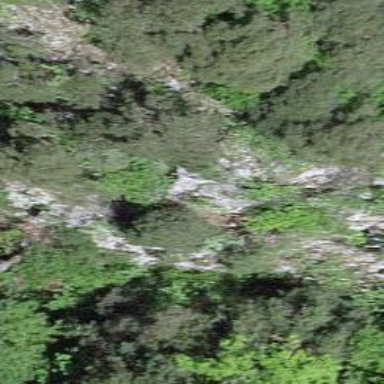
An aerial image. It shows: Natural cliff.